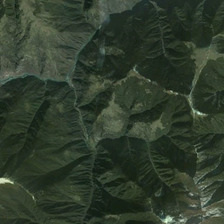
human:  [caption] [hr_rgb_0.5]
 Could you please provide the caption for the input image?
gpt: it is white, light green and green .

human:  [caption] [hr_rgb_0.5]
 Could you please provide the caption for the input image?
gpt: this is mountainous region .

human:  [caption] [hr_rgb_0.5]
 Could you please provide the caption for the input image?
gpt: some snows are in a small part of dark green mountains .

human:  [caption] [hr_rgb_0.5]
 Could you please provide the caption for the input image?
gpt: some snows are in a small part of dark green mountains .

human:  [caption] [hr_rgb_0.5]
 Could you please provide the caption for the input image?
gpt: this is mountainous region .